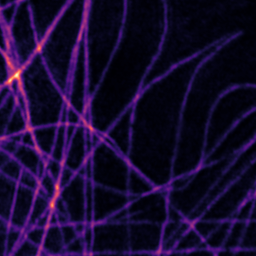
Label: Super-resolution Microtubules image